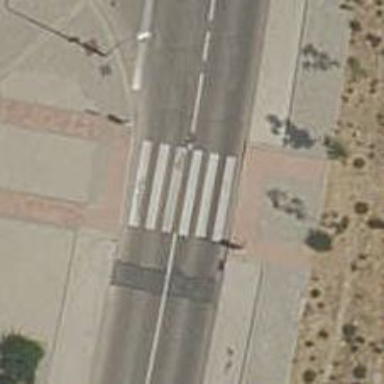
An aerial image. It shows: Footway with zebra crossing.